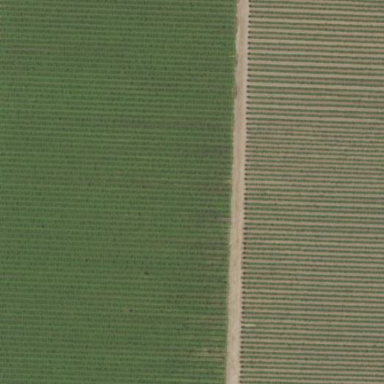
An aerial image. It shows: Beautiful vineyard in the countryside.